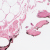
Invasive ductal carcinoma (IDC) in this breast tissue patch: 0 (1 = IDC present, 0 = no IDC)